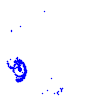
Particle: proton